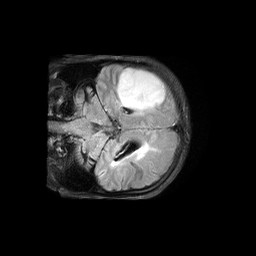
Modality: FLAIR
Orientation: coronal
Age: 65
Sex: male
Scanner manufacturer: philips
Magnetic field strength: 3 T
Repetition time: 11 s
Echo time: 0.12 s